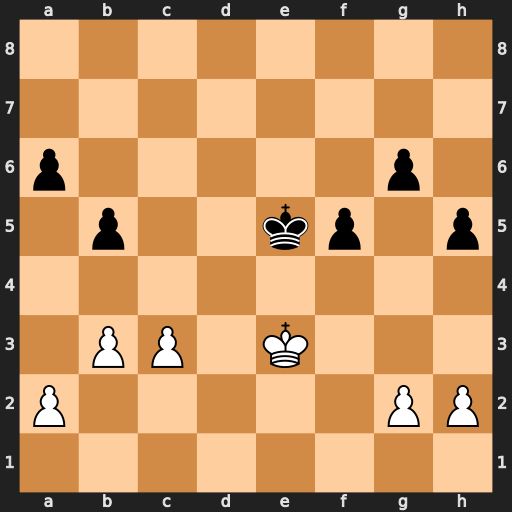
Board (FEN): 8/8/p5p1/1p2kp1p/8/1PP1K3/P5PP/8
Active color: w
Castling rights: -
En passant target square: -
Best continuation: h4 f4+ Kd3 Kf5 c4